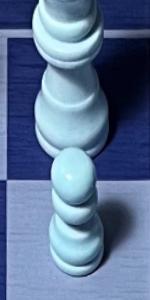
Label: Pawn_White